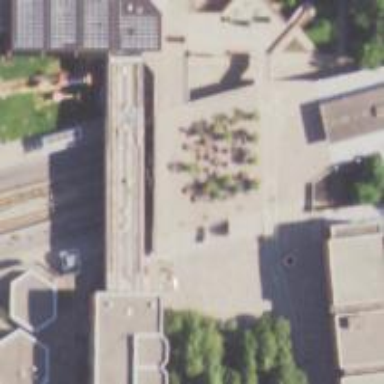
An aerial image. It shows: Light rail tunnel with electrified contact line.